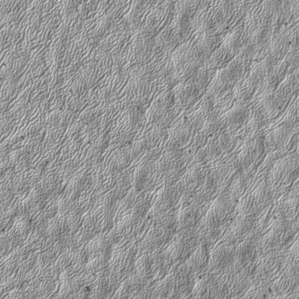
Label: frost